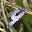
Label: 9